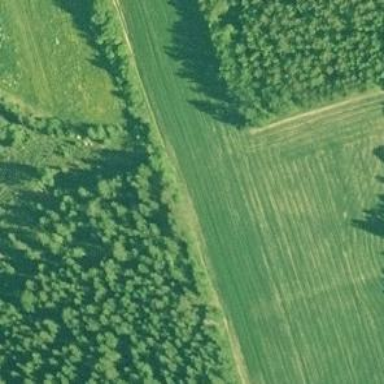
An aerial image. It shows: Agricultural area marked by row of trees.